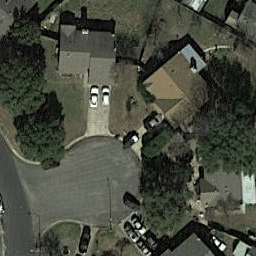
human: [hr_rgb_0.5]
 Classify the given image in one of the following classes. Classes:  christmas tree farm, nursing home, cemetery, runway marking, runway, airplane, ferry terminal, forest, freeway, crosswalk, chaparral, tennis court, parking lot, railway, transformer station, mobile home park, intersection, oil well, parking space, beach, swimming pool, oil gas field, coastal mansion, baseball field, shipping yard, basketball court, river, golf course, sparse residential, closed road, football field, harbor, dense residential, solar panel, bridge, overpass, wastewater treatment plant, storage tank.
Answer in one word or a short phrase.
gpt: closed road